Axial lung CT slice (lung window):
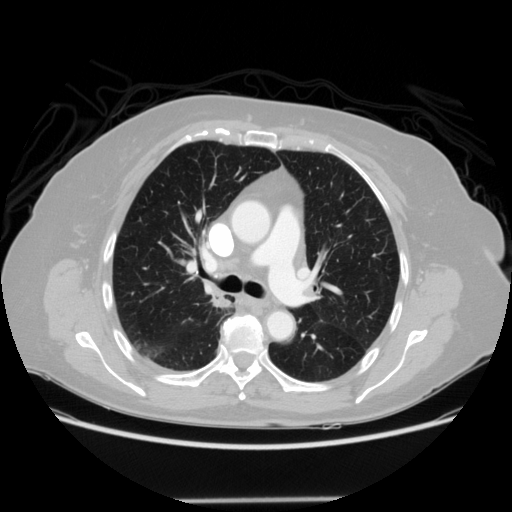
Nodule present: no